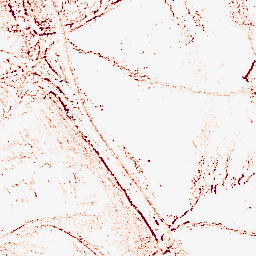
Category: morphological
Decomposition family: morphological_square
Decomposition parameters: operation: opening
size: 3
Upsampling method: lanczos
Upsampling parameters: scale: 2
Upsampling scale: 2